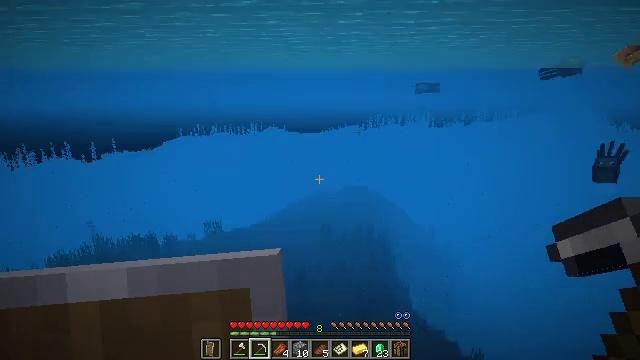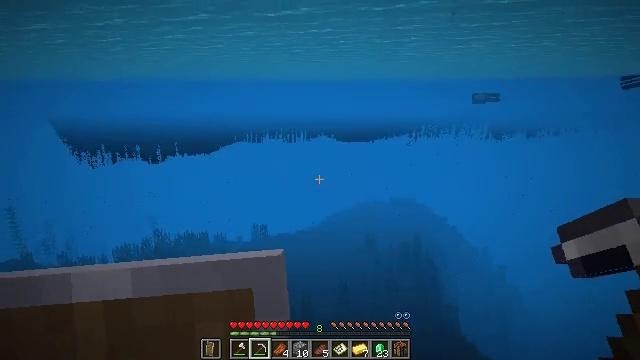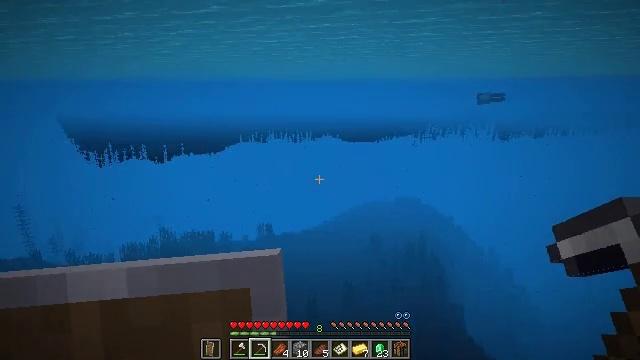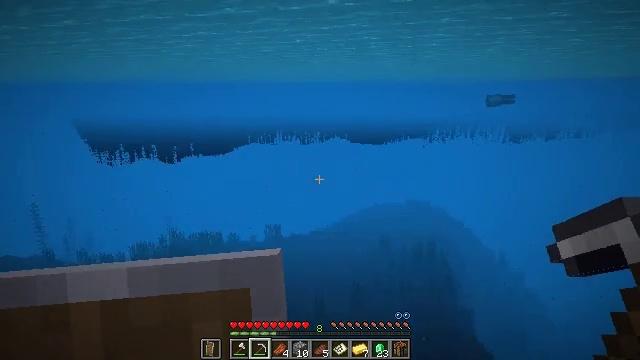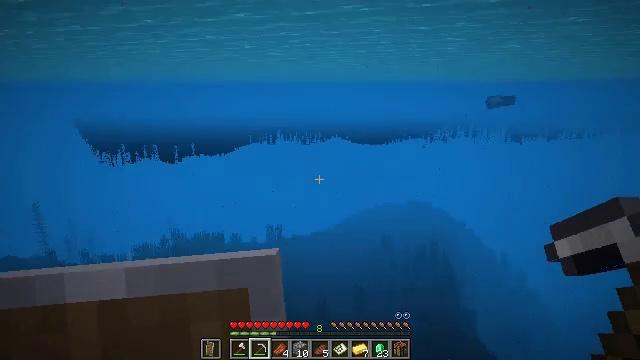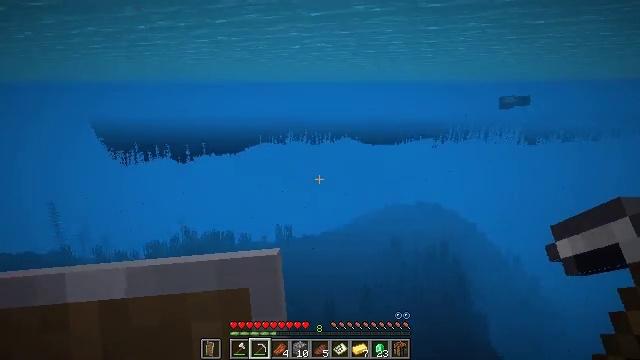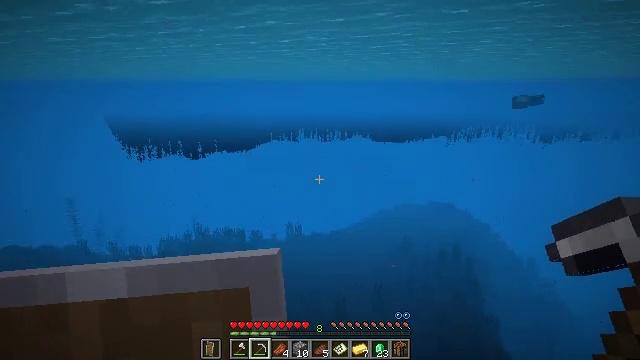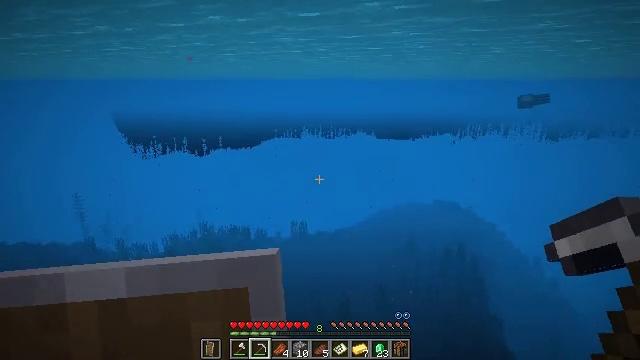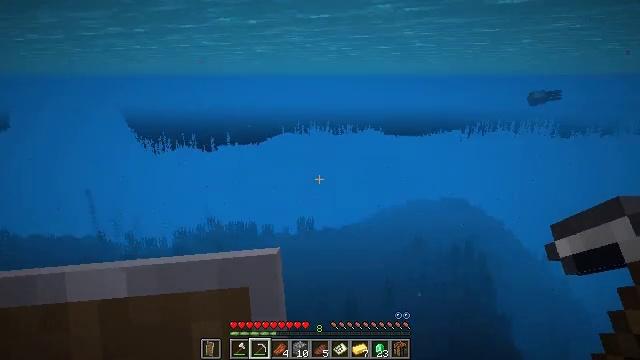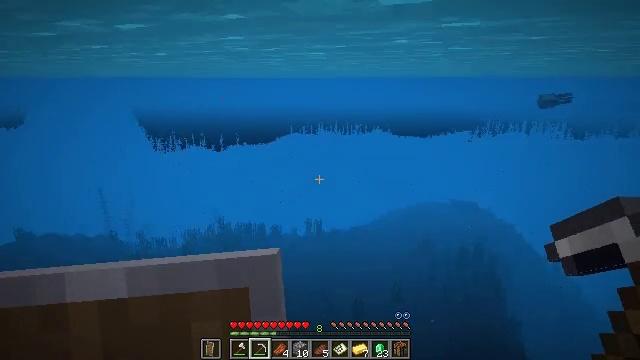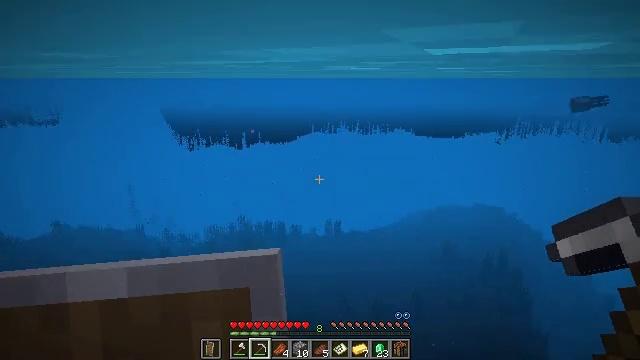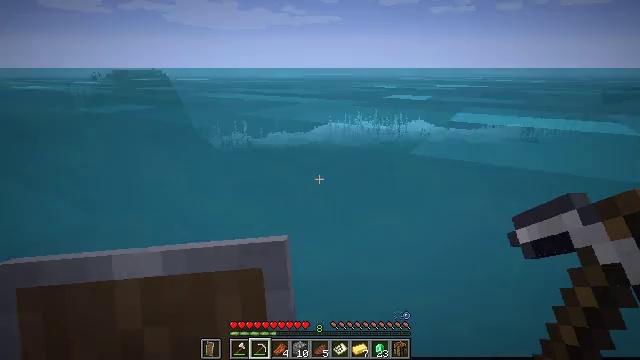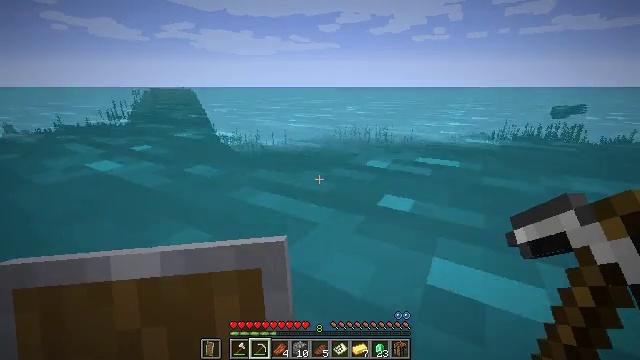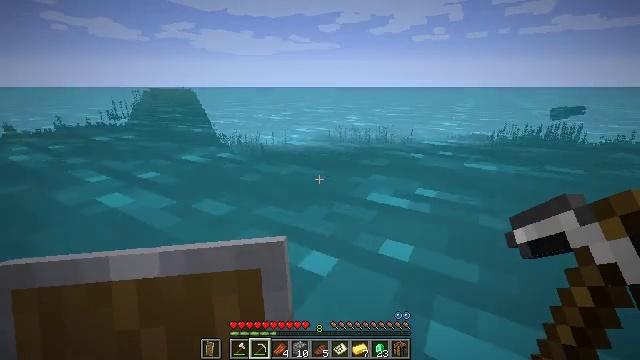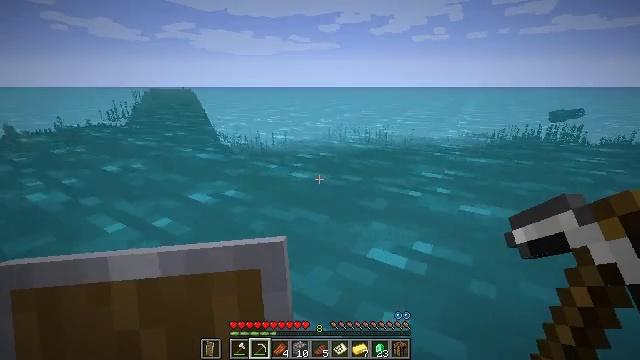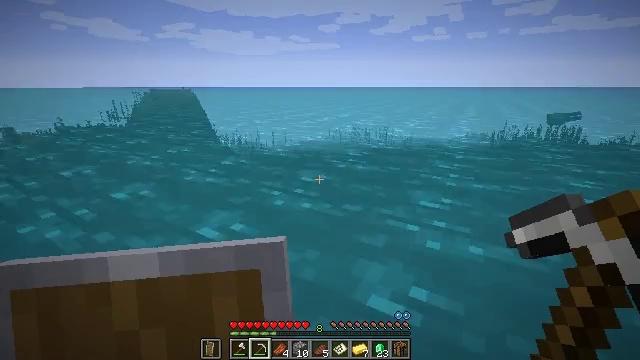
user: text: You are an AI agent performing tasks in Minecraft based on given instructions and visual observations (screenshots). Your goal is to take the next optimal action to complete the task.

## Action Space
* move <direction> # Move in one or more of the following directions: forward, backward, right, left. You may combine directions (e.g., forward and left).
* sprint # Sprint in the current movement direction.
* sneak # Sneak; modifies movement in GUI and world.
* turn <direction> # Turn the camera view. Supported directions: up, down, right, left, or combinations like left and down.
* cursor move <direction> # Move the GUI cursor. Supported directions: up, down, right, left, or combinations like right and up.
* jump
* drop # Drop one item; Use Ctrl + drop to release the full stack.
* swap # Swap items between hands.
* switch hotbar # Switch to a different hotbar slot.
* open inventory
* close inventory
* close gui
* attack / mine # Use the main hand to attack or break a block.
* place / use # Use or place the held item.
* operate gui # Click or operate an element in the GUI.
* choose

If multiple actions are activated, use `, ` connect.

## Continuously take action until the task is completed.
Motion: motion action
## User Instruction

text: Remove a filled map from the inventory.
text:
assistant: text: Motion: move forward and move left, turn left and up
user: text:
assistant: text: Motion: move forward and move left, jump
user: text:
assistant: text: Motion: move forward and move left, turn left, jump
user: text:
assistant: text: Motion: move left, jump
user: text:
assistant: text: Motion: move left, turn left, jump
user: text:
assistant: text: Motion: turn left, jump
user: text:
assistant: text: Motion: jump
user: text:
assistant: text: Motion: turn left, jump
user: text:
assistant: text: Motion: turn left, jump
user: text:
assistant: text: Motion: turn left, jump
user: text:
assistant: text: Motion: turn left and down, jump
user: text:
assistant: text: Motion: jump
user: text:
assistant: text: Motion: jump
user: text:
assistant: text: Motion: jump
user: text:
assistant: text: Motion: jump
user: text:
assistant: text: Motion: jump
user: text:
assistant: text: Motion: jump
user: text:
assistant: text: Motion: jump
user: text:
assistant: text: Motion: jump
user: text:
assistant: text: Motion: turn down, jump
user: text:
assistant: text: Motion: jump
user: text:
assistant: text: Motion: turn down, jump
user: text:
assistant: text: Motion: turn left and down, jump
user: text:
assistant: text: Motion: turn right and down, jump
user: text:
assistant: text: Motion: turn right and down, jump
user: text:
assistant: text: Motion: turn down, jump
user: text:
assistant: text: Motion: move left, turn right and down, jump
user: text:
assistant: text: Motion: move left, turn right and down, jump
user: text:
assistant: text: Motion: move left, jump
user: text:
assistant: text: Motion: move left, jump